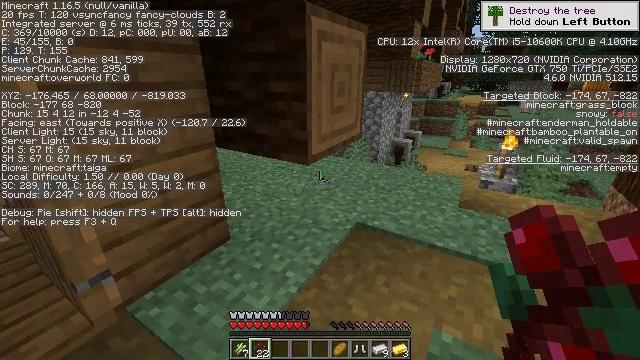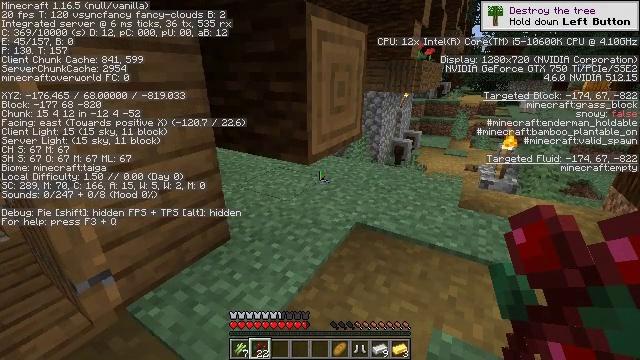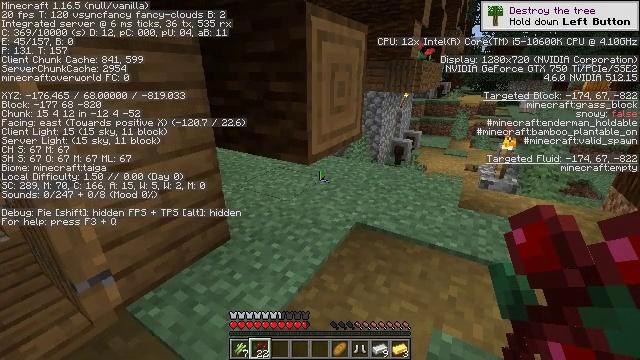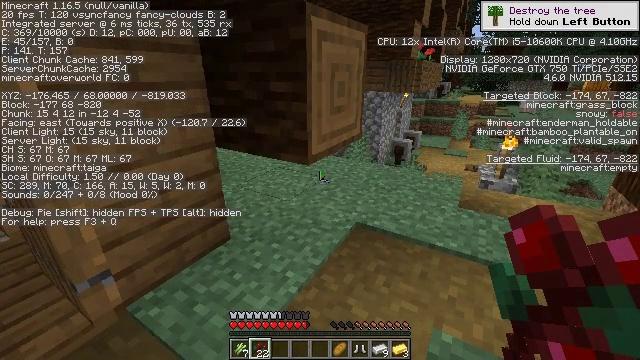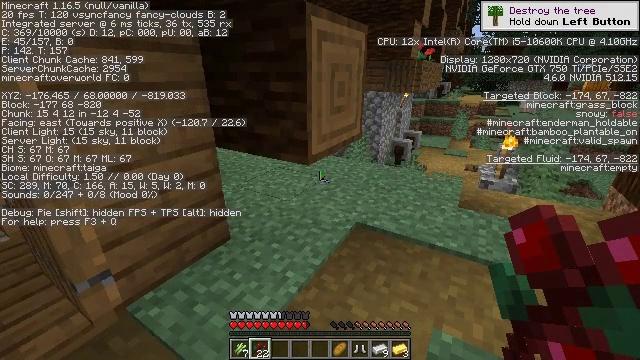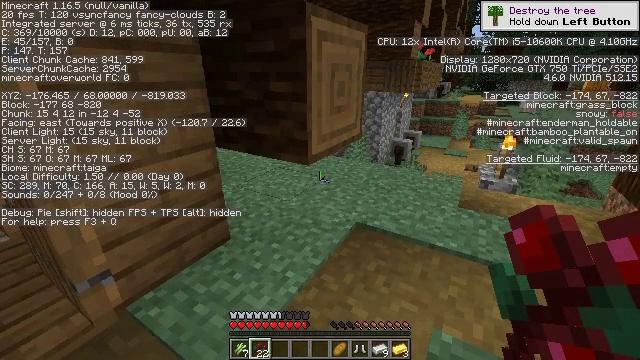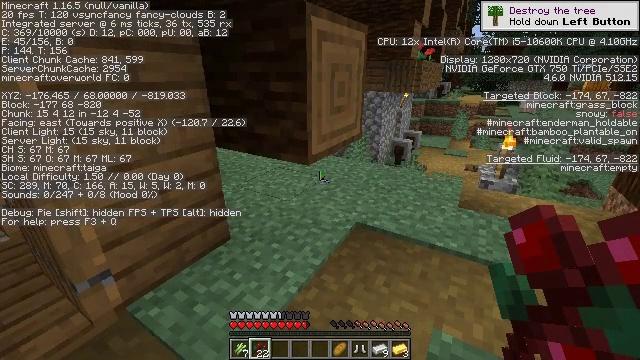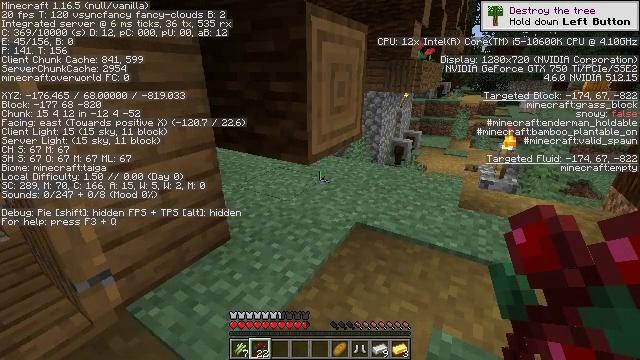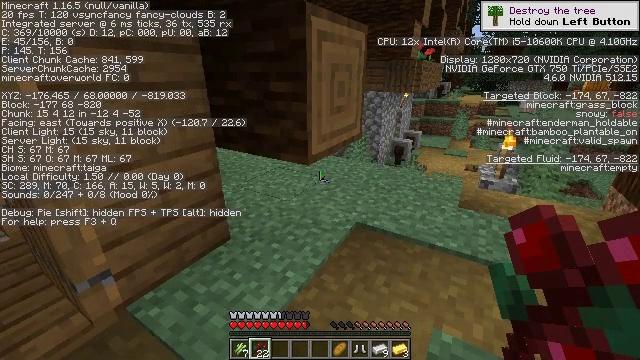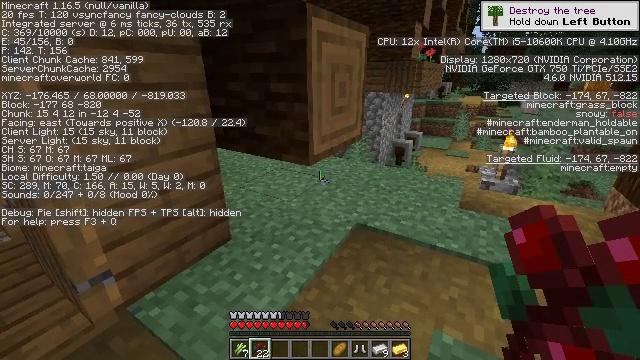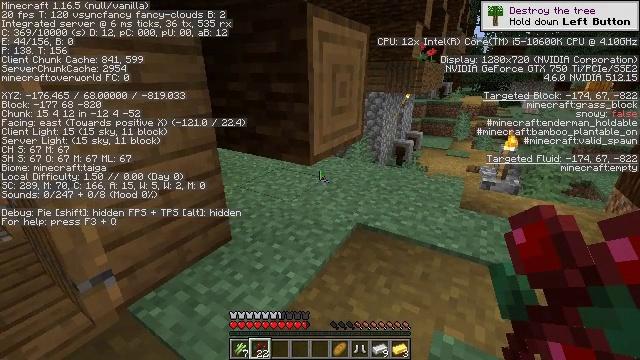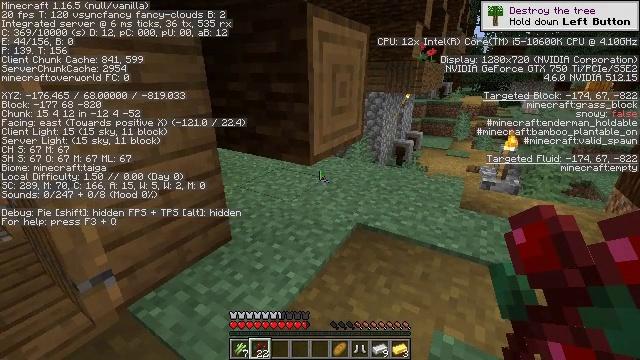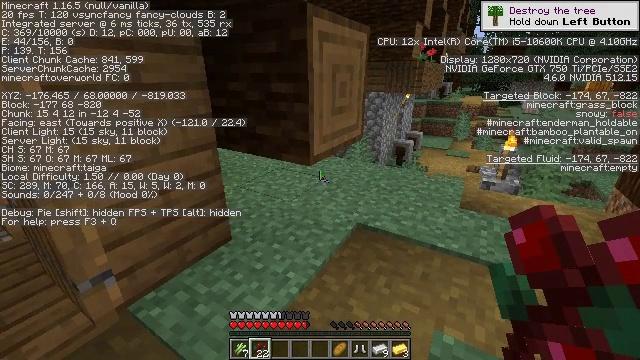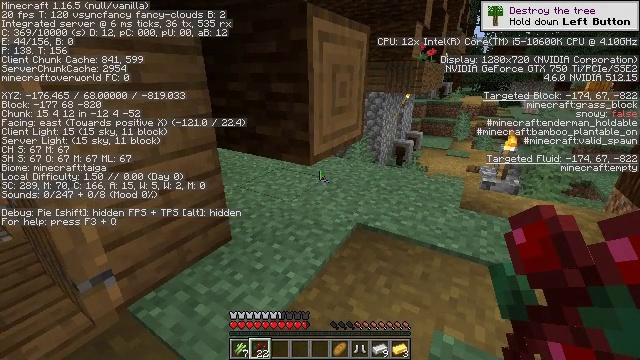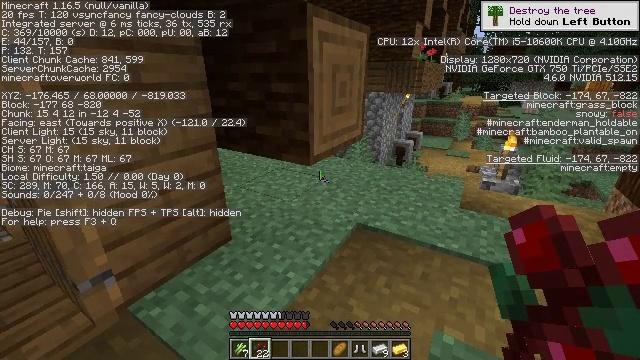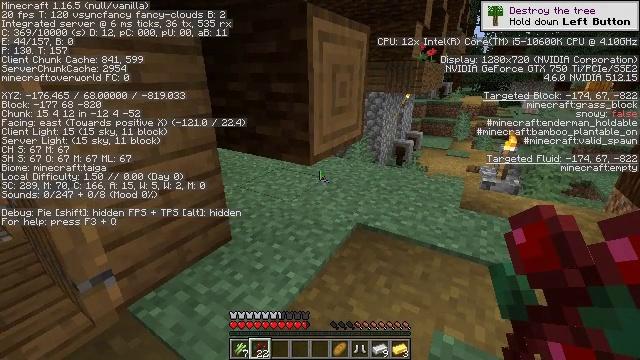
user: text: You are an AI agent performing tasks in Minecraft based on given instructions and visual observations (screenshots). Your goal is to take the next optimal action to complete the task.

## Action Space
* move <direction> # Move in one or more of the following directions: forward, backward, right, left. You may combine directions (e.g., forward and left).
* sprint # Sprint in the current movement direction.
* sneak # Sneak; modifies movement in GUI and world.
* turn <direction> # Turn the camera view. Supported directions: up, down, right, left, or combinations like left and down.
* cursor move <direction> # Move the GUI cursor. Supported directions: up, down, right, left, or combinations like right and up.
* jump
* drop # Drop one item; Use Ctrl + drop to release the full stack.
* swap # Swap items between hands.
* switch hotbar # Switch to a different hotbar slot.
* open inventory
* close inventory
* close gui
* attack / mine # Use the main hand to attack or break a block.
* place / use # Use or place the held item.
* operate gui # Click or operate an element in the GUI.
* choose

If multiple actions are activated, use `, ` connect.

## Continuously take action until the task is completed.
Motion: motion action
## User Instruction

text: Break the pumpkin to collect it.
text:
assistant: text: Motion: no_op
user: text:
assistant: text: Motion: no_op
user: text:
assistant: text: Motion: no_op
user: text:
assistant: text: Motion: no_op
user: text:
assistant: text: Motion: no_op
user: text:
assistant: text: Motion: no_op
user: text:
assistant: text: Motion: no_op
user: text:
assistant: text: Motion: no_op
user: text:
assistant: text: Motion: no_op
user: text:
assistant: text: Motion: no_op
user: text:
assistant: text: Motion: no_op
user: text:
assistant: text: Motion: no_op
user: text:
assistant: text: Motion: no_op
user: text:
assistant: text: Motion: no_op
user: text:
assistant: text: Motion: no_op
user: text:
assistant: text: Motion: no_op
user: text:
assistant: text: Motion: no_op
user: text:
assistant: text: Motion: no_op
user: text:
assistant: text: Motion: no_op
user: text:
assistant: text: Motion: no_op
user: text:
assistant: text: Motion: no_op
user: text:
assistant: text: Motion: no_op
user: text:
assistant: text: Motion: no_op
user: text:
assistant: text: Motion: no_op
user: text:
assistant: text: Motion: no_op
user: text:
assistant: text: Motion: no_op
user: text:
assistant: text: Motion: turn left
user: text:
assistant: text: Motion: turn left and up
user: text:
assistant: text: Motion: turn left and up
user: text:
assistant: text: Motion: turn left and up